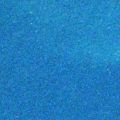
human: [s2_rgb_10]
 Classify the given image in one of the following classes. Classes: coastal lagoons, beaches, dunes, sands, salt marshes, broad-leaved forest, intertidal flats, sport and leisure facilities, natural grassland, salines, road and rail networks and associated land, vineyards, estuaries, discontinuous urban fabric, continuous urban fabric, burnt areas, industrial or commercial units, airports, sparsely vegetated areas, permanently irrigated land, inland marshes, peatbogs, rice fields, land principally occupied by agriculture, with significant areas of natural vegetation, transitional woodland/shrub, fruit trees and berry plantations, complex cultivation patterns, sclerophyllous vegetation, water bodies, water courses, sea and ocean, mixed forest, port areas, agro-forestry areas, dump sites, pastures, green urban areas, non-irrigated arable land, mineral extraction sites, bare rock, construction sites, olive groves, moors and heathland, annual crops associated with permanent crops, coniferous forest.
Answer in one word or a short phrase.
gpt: sea and ocean